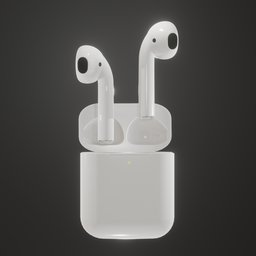
Label: electronics